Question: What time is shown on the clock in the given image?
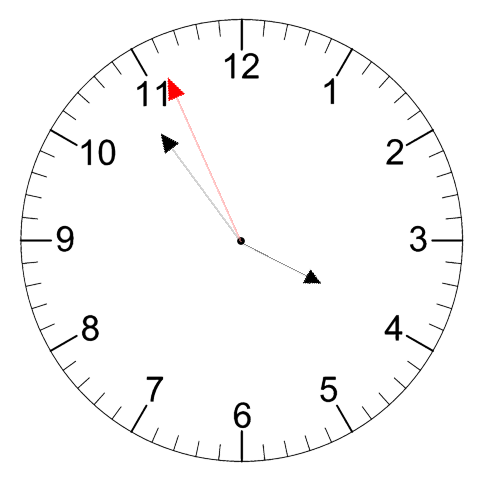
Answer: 03:53:56